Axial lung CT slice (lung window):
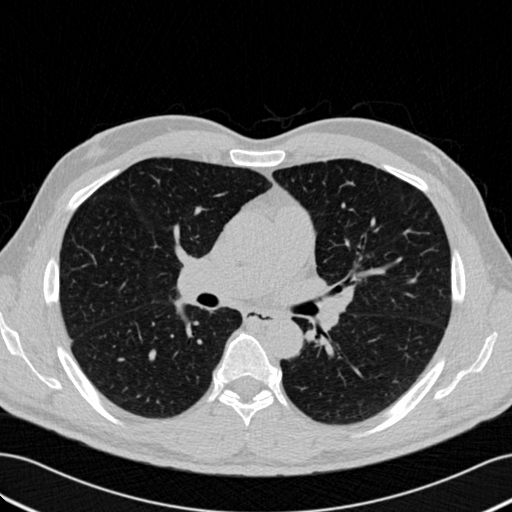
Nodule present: no